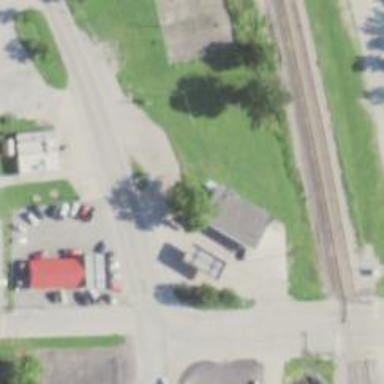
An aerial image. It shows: Convenience shop.